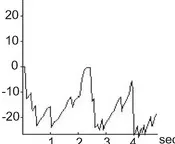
The instance of light cupula observed in the left hSCC. The patient's head and the magnified left hSCC were viewed from the top of the patient's head. (C) When the head was turned to the left side, the cupula of the left hSCC was deflected utriculopetally, which caused a persistent left-beating nystagmus (maximal SPV = 10 /s). Note that the intensity of the nystagmus is stronger in right-head rolling than in left head-rolling. HSCC, horizontal semicircular canal; SPV, slow-phase velocity.
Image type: pathology (fish)